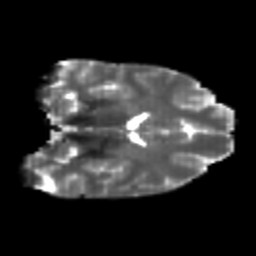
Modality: T2w
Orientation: coronal
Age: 25
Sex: female
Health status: healthy
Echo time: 0.074 s